Field crop: maize
Growth stage: 2
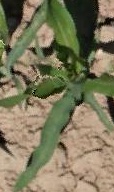
Species: maize